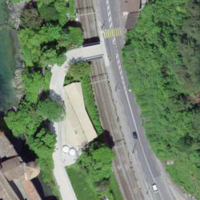
EUNIS habitat code: 55
Species observed at this site:
Corvus corone
Podarcis muralis
Motacilla cinerea
Fulica atra
Anas platyrhynchos
Passer domesticus
Chroicocephalus ridibundus
Phalacrocorax carbo
Cygnus olor
Parus major
Pica pica
Phoenicurus ochruros
Motacilla alba